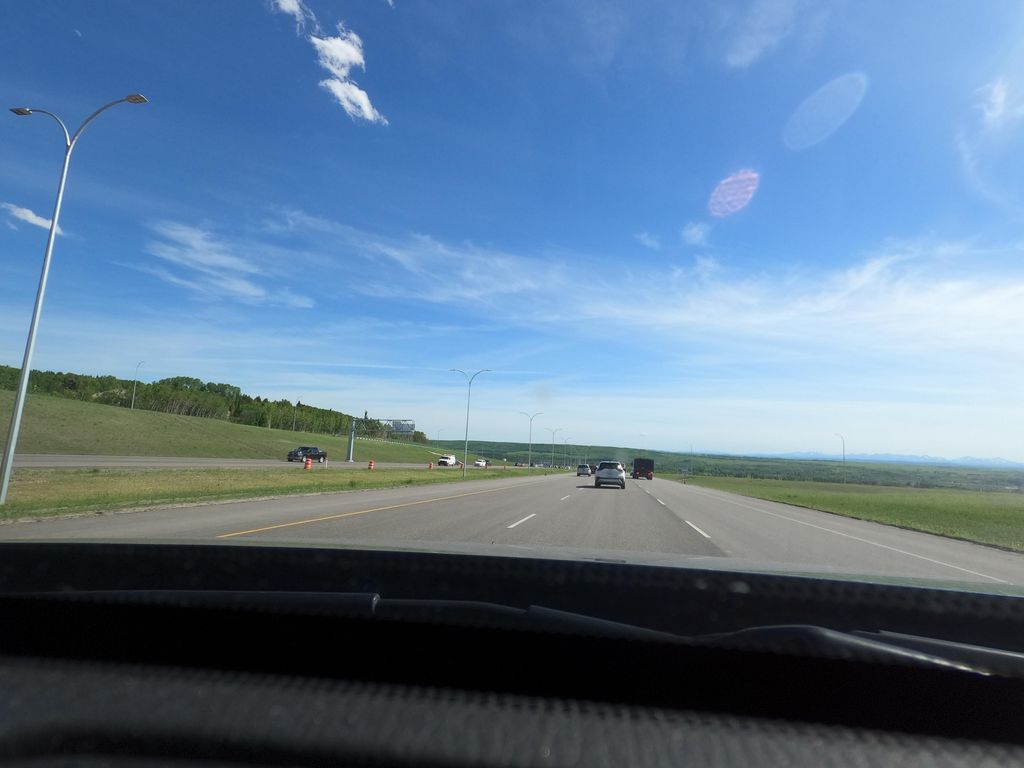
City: calgary